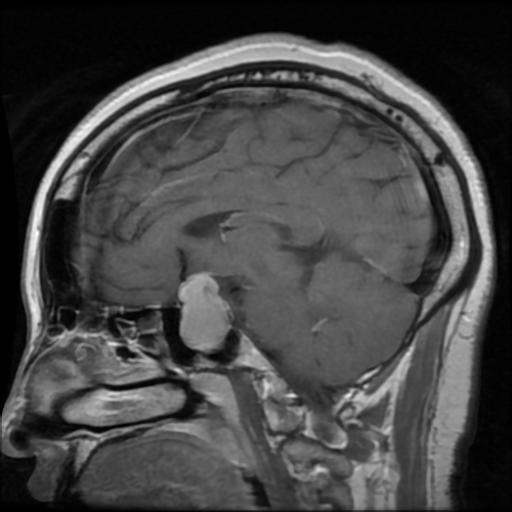
Label: pituitary